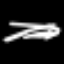
Label: pencil